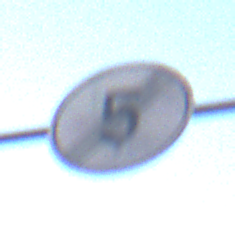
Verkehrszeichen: EndeGeschwindigkeit5
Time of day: SunriseSunset
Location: Outdoor (Urban)
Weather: Clear
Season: NotSpecified
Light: Natural